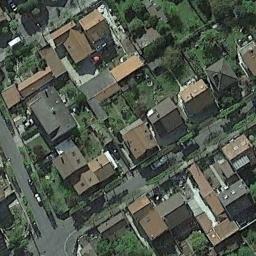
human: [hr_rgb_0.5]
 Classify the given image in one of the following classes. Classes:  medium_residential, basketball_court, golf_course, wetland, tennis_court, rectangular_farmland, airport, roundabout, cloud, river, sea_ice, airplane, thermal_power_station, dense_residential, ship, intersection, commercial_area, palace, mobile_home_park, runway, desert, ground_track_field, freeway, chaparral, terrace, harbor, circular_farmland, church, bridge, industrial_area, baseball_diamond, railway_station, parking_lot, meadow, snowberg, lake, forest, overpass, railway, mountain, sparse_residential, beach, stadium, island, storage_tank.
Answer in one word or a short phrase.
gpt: dense_residential